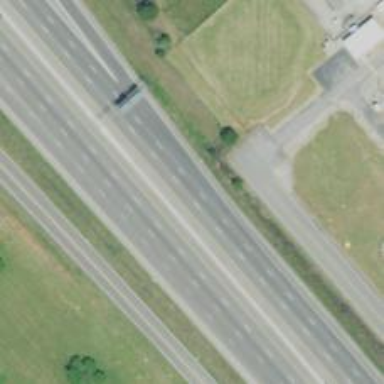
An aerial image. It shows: Motorway junction.